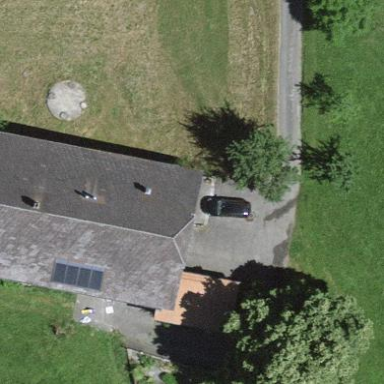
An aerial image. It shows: Farm building.